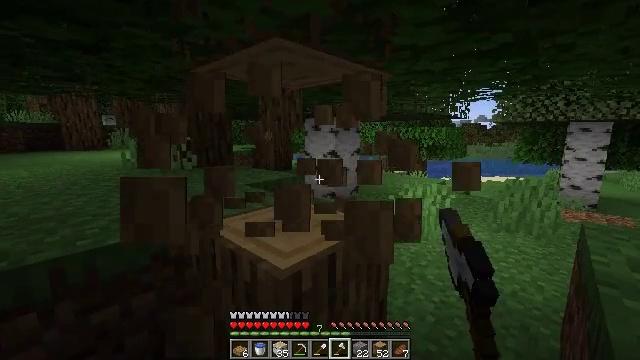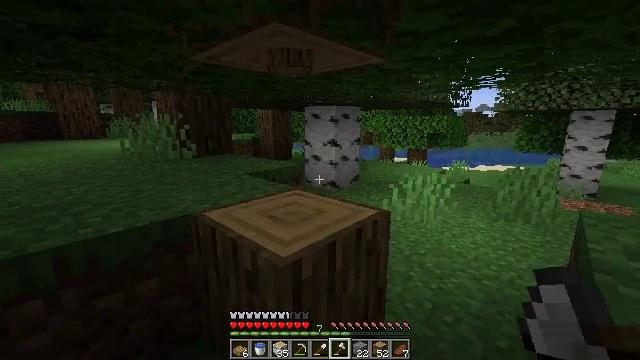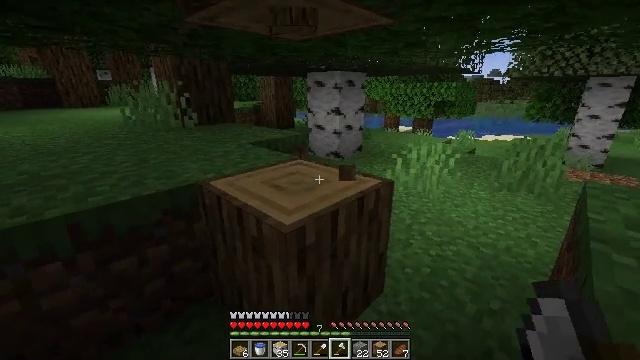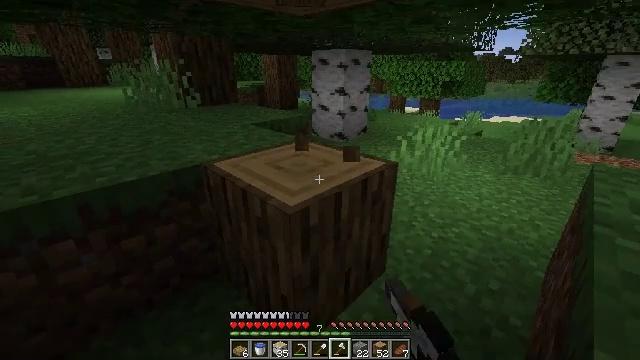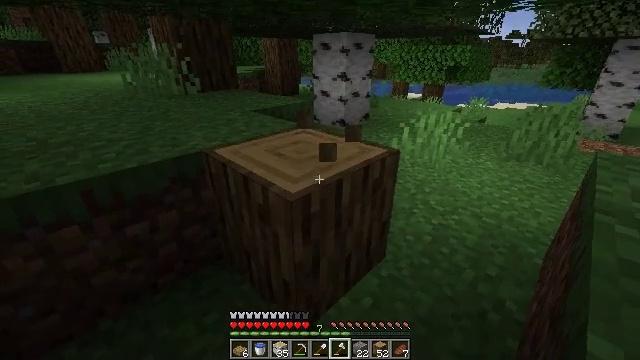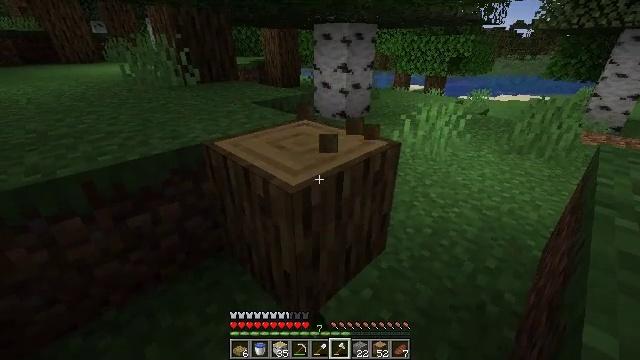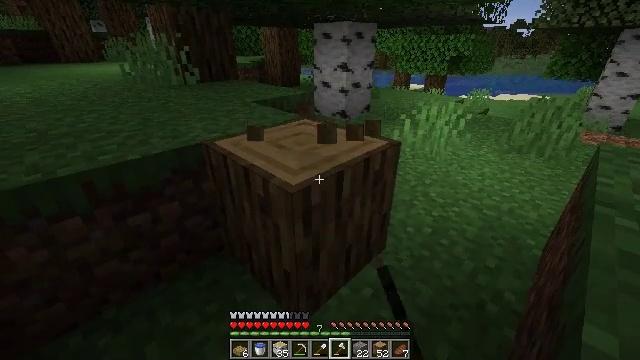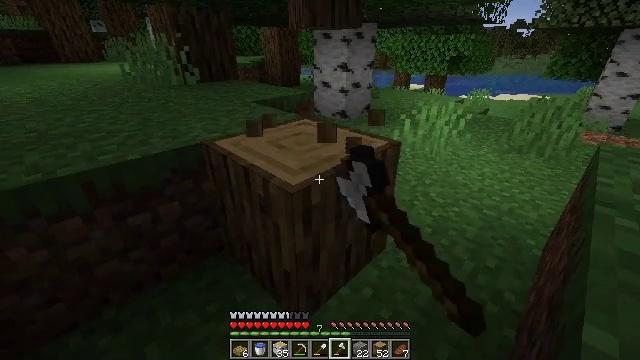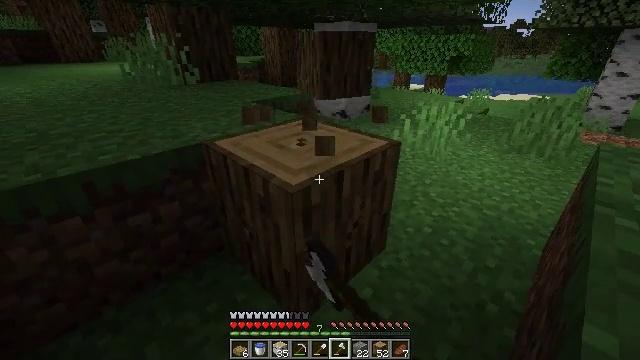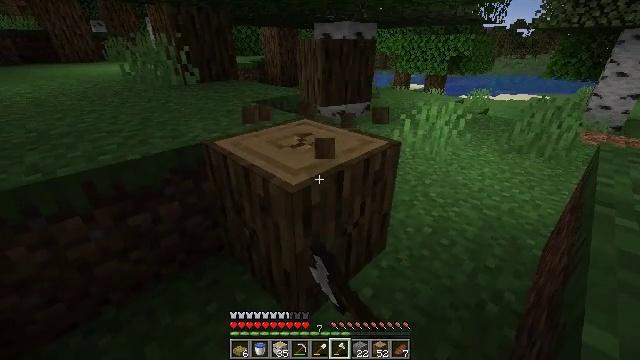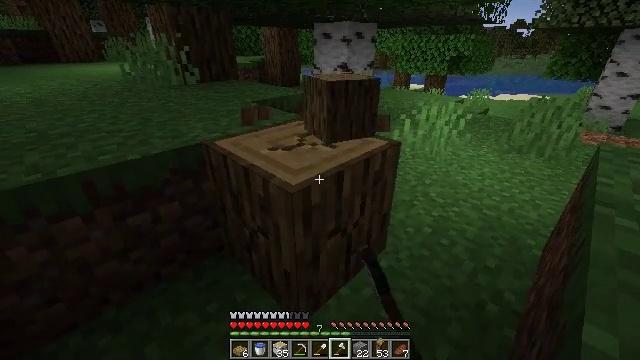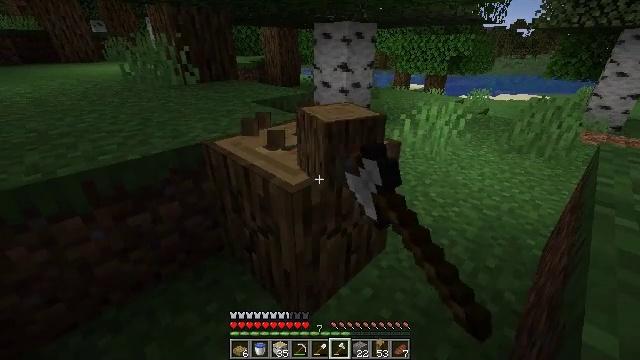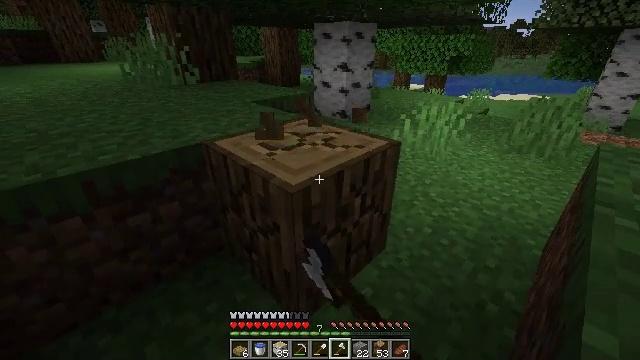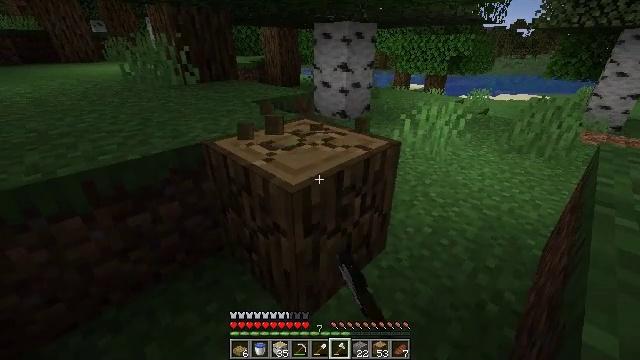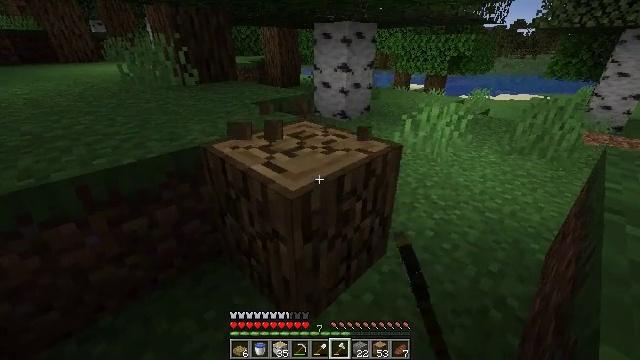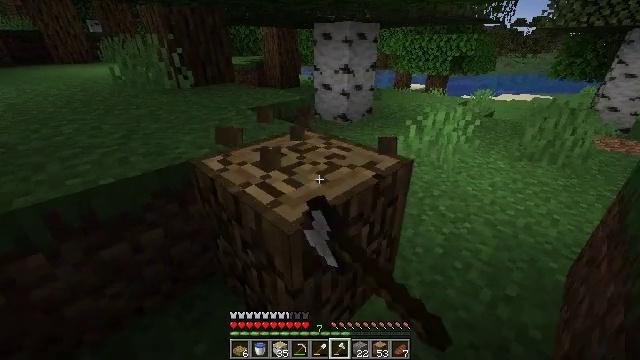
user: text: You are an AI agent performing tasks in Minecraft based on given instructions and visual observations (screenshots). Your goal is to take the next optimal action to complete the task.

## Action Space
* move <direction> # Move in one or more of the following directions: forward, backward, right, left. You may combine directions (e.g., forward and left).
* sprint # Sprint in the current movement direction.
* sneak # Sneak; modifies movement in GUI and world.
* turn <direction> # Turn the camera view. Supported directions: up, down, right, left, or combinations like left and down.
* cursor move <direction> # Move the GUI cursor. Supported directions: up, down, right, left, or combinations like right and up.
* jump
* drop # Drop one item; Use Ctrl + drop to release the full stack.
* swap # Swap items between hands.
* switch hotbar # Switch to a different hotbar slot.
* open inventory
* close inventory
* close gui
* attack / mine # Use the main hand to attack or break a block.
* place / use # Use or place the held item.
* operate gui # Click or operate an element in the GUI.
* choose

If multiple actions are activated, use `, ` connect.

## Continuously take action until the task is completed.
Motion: motion action
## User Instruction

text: Gather oak logs from trees.
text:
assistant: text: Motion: turn down, attack / mine
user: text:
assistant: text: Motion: turn down, attack / mine
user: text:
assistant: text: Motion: turn down, attack / mine
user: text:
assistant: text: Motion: turn down, attack / mine
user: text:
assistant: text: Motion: turn down, attack / mine
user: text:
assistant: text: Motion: attack / mine
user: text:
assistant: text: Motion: attack / mine
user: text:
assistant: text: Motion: attack / mine
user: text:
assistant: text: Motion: attack / mine
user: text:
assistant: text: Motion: attack / mine
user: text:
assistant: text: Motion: attack / mine
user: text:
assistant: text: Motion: attack / mine
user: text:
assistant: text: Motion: attack / mine
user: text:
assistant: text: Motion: move forward, attack / mine
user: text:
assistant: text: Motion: move forward, attack / mine
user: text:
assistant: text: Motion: move forward, attack / mine
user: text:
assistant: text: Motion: move forward, attack / mine
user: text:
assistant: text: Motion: move forward, attack / mine
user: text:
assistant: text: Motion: turn up, attack / mine
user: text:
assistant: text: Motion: turn up, attack / mine
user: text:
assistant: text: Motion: turn up, attack / mine
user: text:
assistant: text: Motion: turn left and up, attack / mine
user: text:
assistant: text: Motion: attack / mine
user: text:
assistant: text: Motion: attack / mine
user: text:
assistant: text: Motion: turn left and up, attack / mine
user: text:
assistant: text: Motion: turn left and up, attack / mine
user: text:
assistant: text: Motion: turn left and up, attack / mine
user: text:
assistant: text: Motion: attack / mine
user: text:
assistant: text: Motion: move forward, attack / mine
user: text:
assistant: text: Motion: move forward, turn up, attack / mine